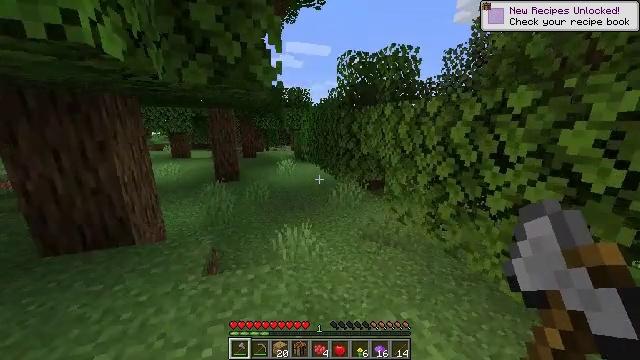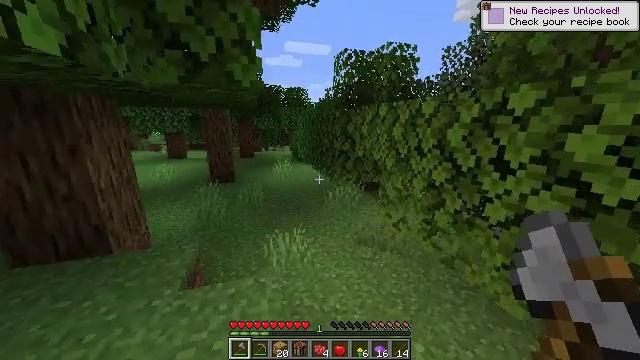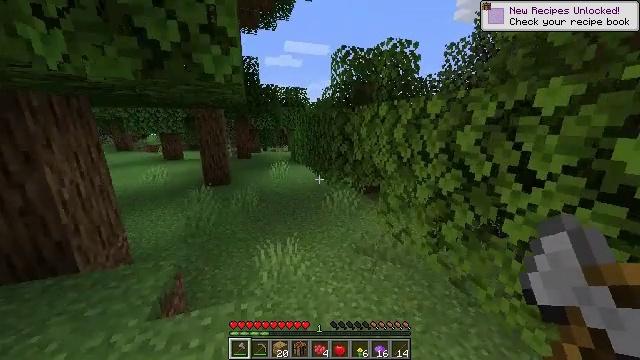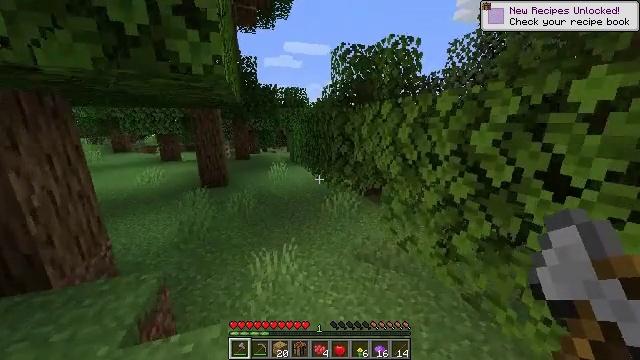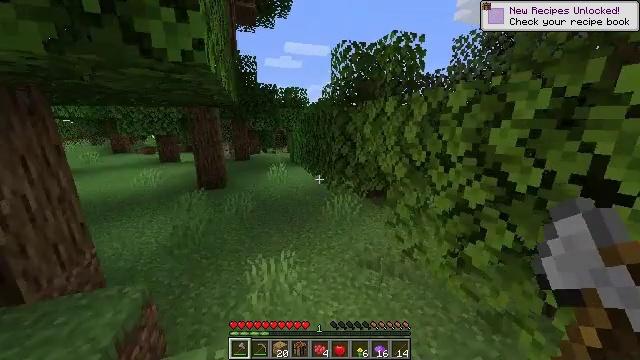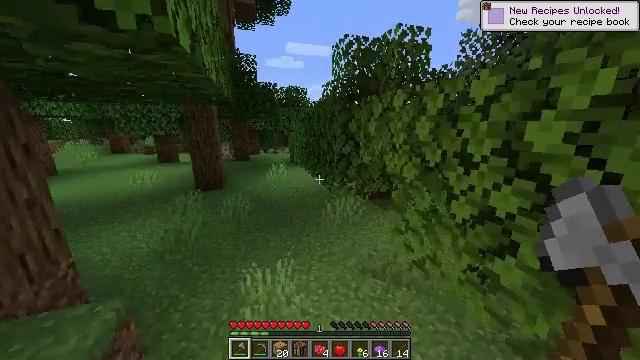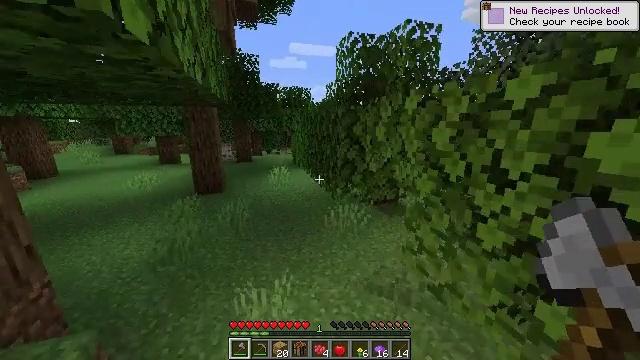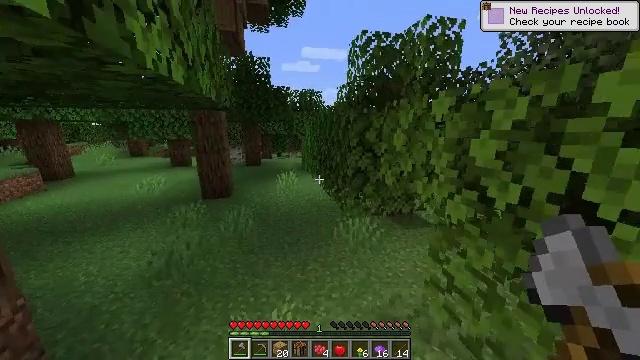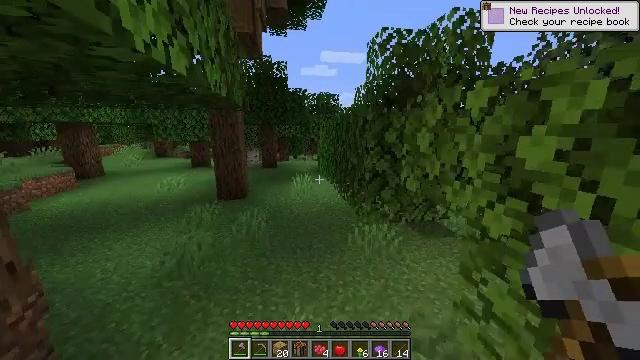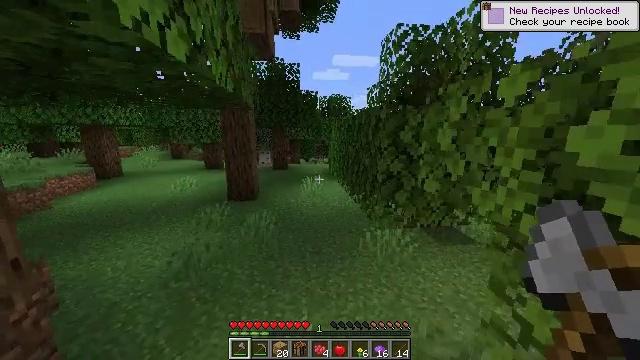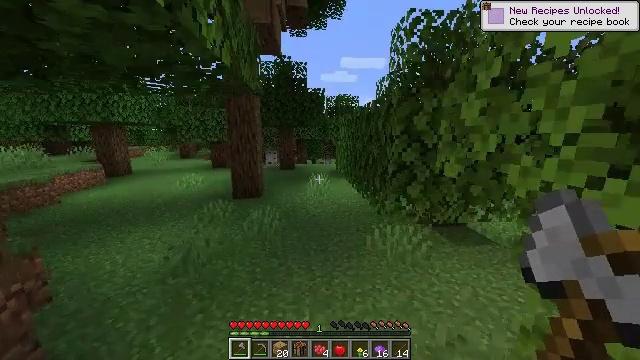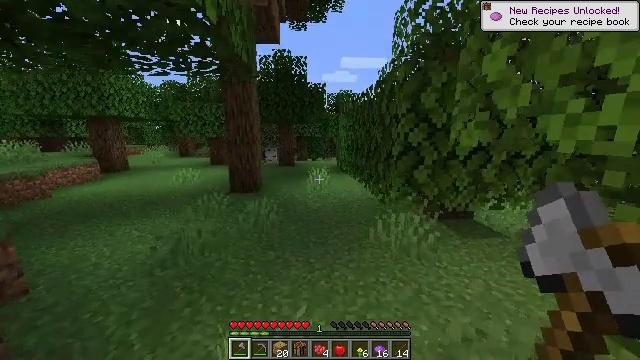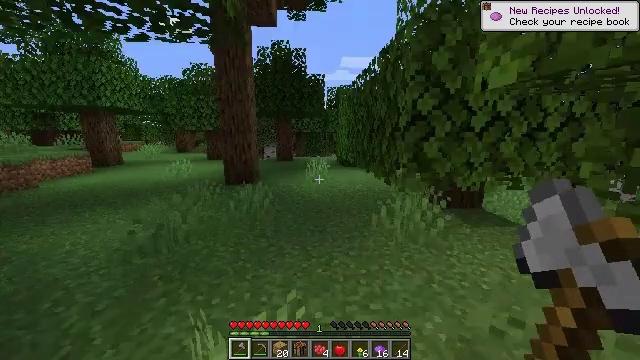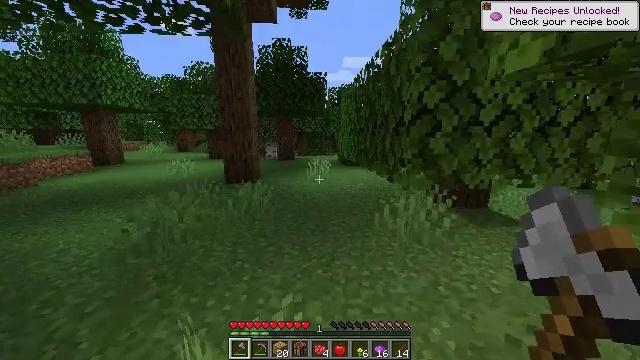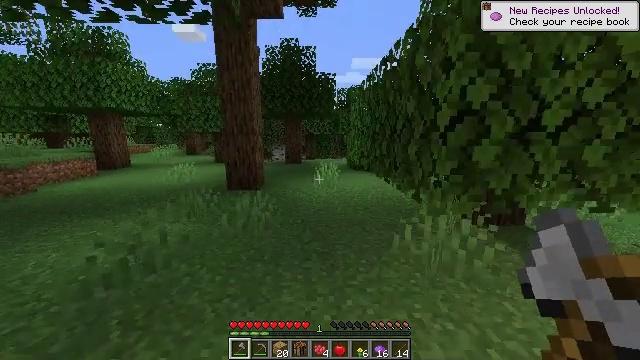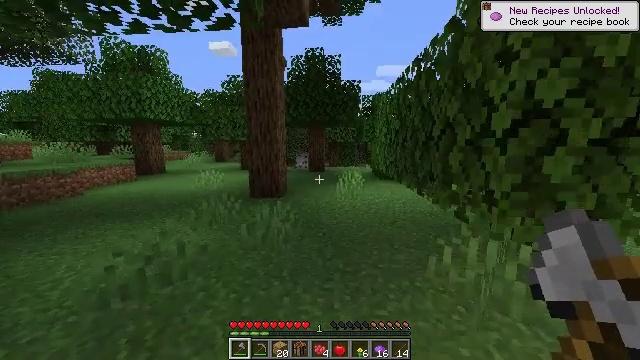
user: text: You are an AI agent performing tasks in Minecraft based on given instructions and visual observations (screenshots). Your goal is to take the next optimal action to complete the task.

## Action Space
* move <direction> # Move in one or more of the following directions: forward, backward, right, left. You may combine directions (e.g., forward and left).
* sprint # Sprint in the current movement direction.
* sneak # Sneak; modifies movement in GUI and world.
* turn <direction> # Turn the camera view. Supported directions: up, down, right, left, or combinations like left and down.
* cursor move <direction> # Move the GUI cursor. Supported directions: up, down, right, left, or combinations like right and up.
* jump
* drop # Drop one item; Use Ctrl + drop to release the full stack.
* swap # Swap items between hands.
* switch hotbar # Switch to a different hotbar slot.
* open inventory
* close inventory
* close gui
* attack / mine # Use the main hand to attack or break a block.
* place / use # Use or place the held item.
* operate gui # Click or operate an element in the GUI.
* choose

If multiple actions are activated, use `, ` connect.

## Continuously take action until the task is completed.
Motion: motion action
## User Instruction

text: Open the crafting table to craft yellow dye.
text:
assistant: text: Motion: move forward
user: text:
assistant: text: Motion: move forward
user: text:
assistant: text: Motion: move forward
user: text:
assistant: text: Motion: move forward
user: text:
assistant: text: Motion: move forward
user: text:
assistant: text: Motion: move forward
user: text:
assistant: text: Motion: move forward, turn left
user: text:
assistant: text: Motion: move forward, turn left
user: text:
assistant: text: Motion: move forward, turn left
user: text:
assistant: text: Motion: move forward, turn left
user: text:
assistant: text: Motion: move forward
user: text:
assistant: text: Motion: move forward
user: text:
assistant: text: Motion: move forward
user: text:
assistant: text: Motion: move forward, turn left
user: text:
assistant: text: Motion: move forward, turn left and up
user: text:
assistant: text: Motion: move forward, turn left
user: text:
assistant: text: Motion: move forward
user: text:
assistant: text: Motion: move forward
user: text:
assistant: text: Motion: move forward
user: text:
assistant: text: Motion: move forward
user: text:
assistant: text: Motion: move forward
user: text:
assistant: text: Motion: move forward
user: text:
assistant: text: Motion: move forward
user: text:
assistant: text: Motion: move forward
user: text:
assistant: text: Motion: move forward, jump
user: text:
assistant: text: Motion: move forward, jump
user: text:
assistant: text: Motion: move forward, jump
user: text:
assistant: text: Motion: move forward, jump
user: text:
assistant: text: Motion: move forward, jump
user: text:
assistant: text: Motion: move forward, jump